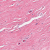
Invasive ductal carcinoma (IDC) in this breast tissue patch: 0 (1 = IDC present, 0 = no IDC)